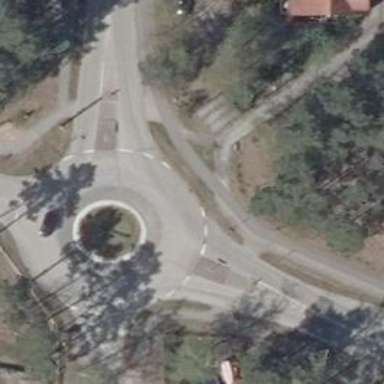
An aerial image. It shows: Tertiary road with asphalt surface leading to roundabout.